Interaction volume radius: 10 \u00c5
Interaction volume height: 10 \u00c5
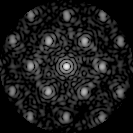
Disorder parameter: 0.4029